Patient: sex M, age 46
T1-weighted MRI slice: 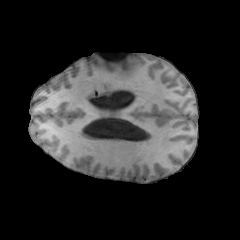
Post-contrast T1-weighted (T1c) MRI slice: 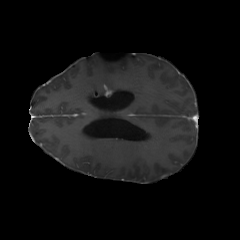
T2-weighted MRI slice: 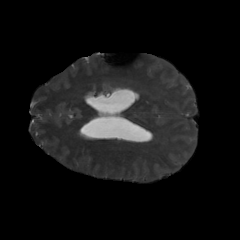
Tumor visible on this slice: yes
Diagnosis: Glioblastoma, IDH-wildtype
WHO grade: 4